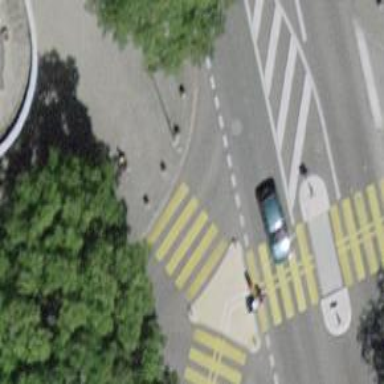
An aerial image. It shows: Asphalt footway with marked crossing that includes pedestrian island.